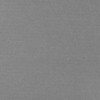
Label: dusty